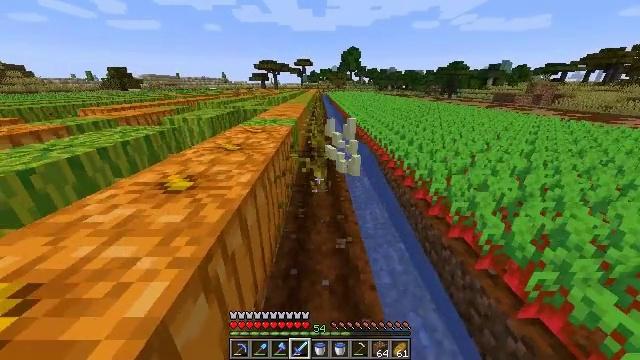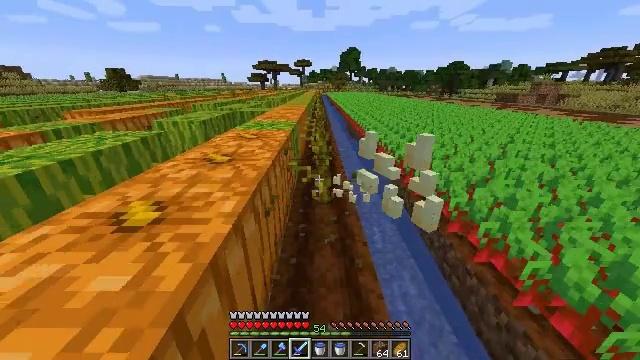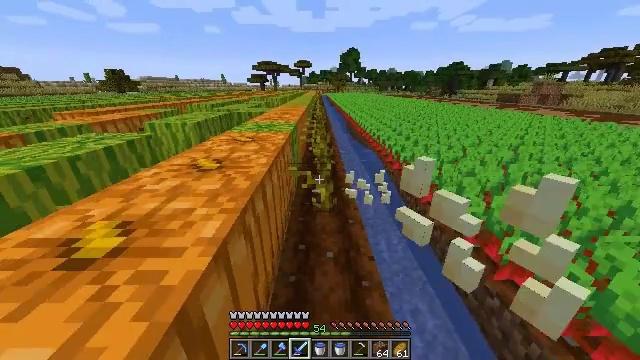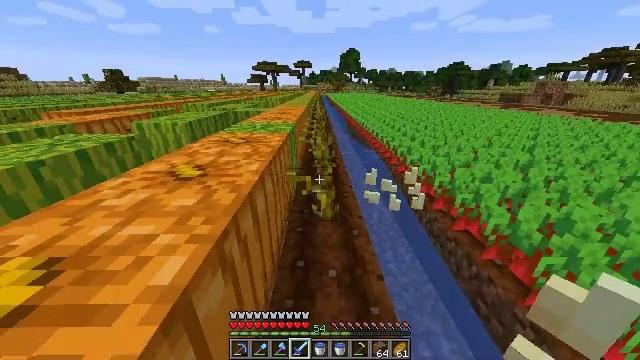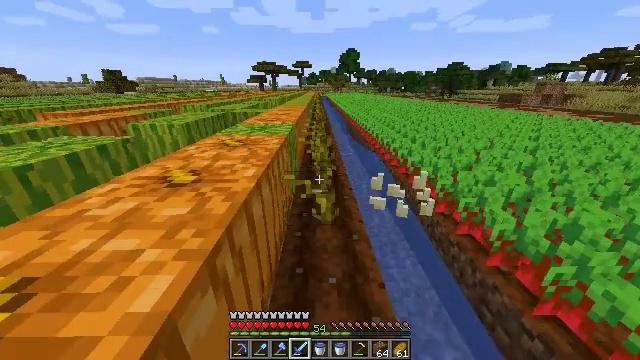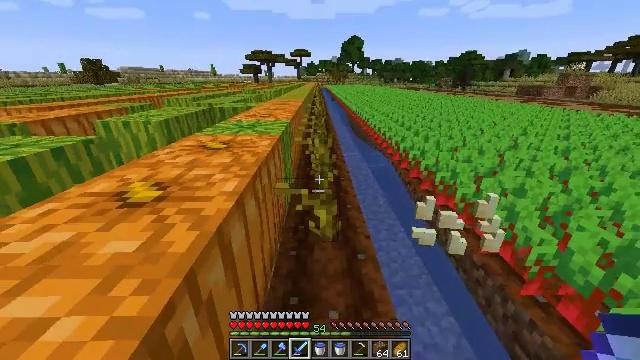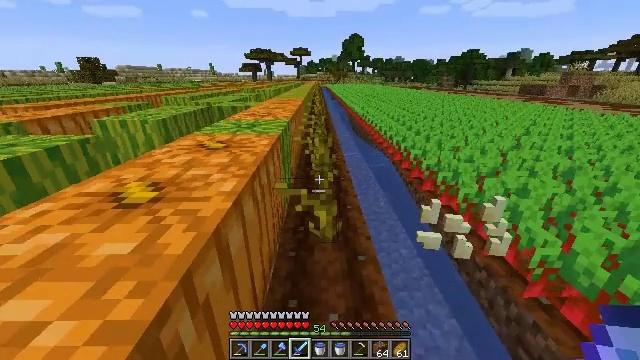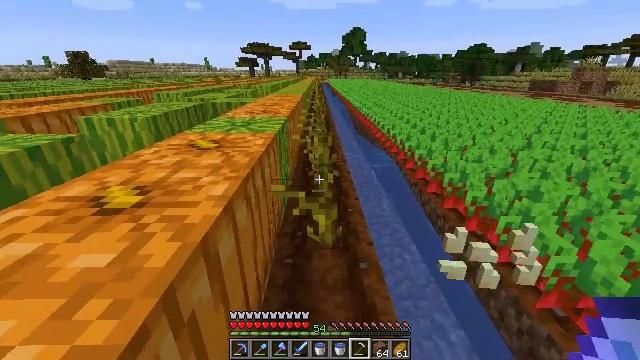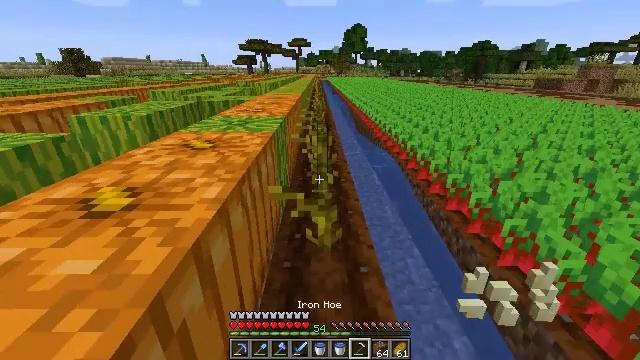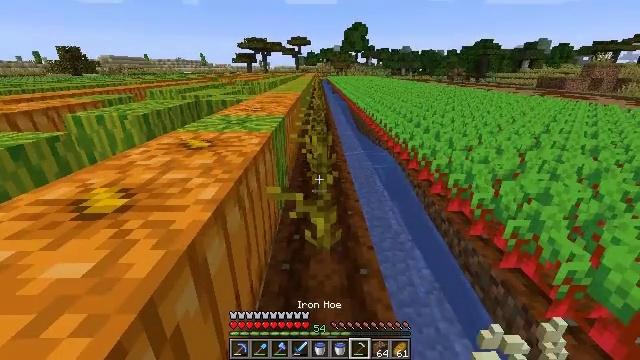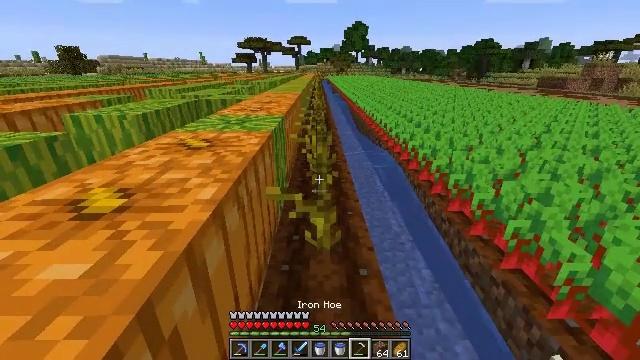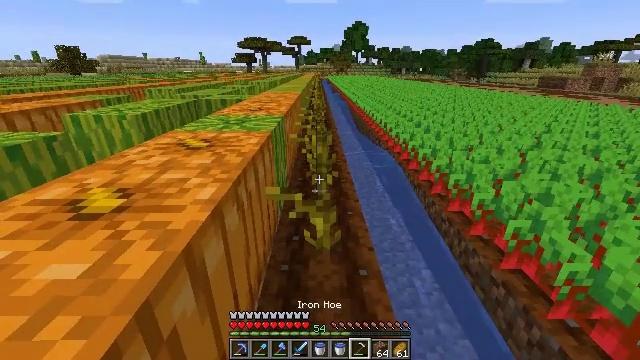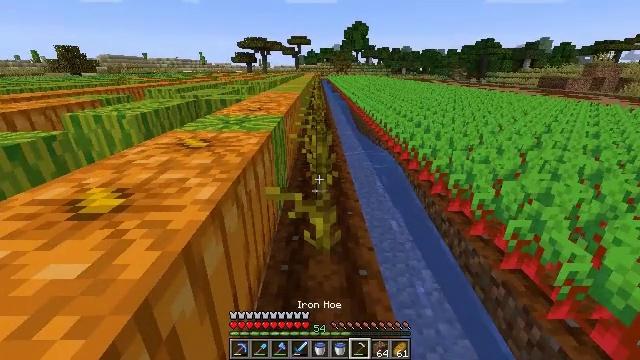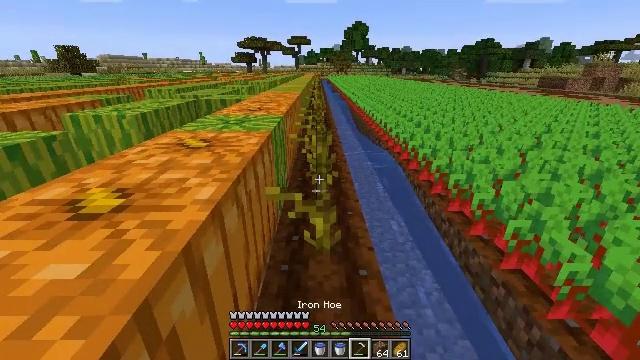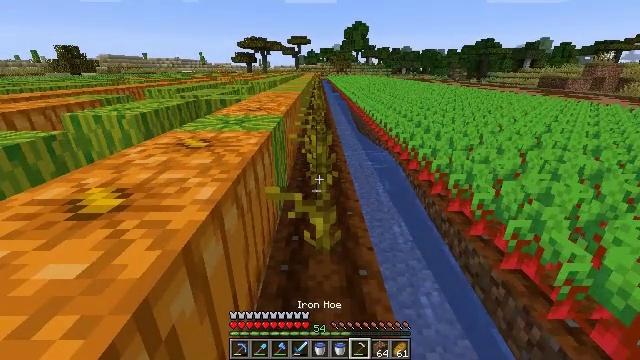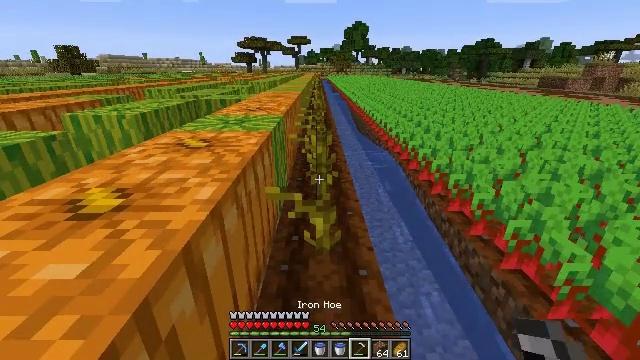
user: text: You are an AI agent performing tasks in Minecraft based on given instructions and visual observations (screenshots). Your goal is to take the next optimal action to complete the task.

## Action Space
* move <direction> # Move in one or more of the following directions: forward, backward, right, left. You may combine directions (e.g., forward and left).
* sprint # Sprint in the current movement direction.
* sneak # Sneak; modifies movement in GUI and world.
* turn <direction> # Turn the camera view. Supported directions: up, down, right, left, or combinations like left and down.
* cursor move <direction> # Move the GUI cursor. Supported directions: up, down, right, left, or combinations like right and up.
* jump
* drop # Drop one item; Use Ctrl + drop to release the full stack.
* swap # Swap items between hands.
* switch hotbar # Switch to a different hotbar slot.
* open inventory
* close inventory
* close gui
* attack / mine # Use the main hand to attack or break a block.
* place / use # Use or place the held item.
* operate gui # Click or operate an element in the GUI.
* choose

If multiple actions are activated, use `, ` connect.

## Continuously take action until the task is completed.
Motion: motion action
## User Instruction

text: Collect the attached pumpkin stem.
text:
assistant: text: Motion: move forward
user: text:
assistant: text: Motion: move forward
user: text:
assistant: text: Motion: move forward
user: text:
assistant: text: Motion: no_op
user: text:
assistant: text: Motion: no_op
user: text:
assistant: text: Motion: no_op
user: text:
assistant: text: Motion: switch to hotbar 7
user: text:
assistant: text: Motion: switch to hotbar 7
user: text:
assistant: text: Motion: switch to hotbar 7
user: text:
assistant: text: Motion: switch to hotbar 7
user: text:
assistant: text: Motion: switch to hotbar 7
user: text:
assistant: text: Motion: no_op
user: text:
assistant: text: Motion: no_op
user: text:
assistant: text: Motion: no_op
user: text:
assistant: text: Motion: no_op
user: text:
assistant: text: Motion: no_op
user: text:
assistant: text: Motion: no_op
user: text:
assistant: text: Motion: no_op
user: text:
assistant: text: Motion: move forward
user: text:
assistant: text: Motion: move forward
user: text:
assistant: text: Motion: move forward, turn down
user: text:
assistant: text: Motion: move forward, turn down
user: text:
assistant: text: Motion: move forward, turn down, attack / mine
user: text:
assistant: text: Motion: move forward, turn down, attack / mine
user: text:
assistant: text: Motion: move forward, attack / mine
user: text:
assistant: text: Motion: move forward, attack / mine
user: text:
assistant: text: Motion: move forward, turn up, attack / mine
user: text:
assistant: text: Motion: attack / mine